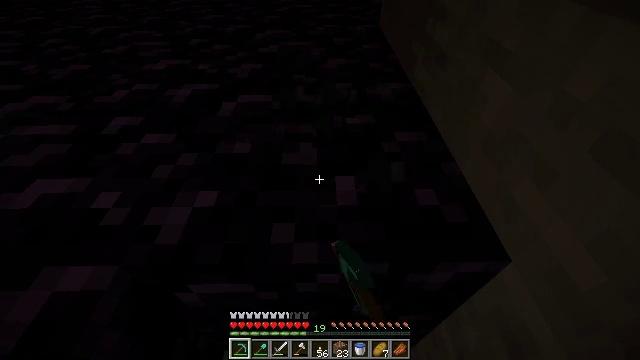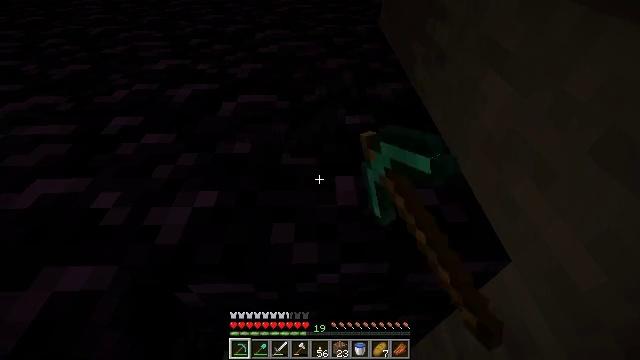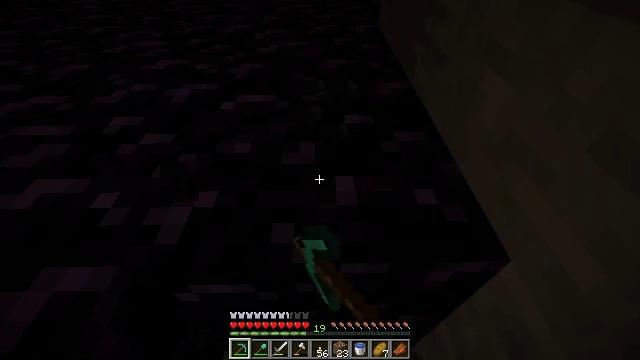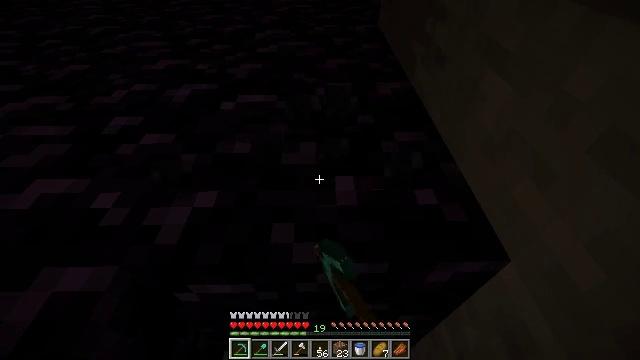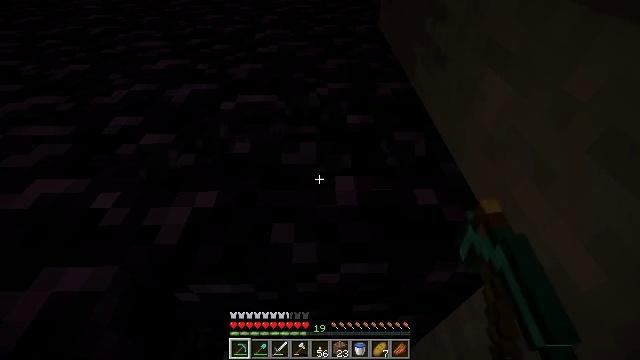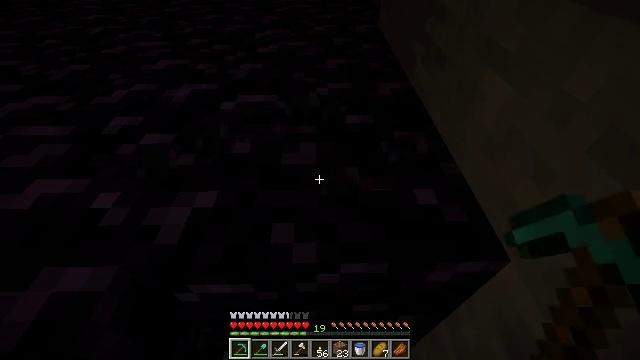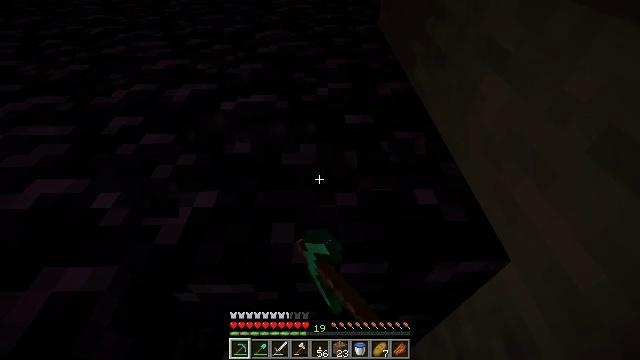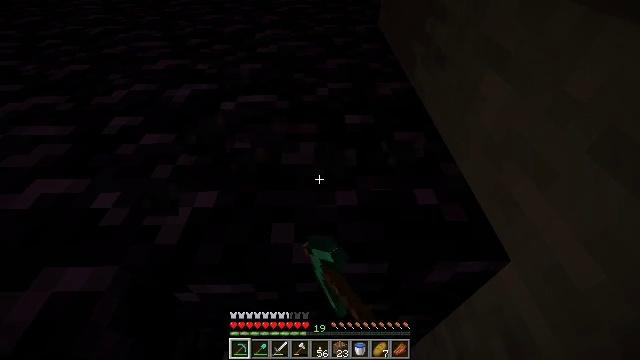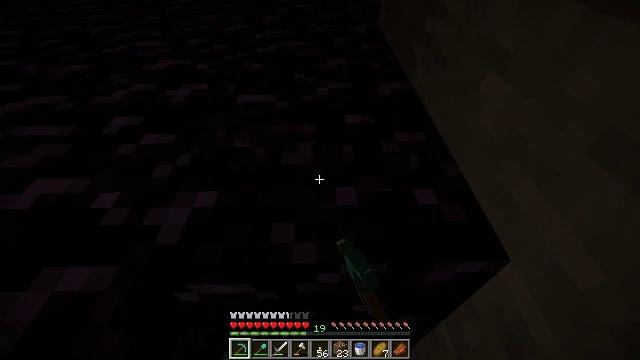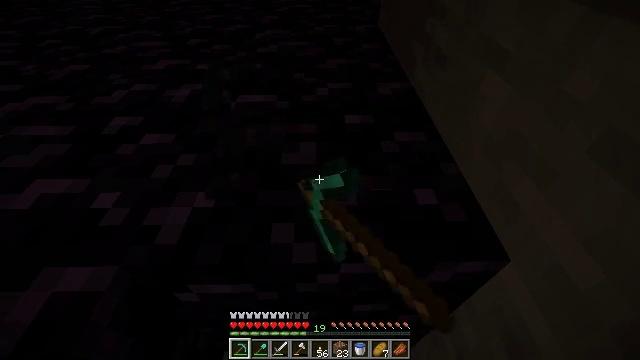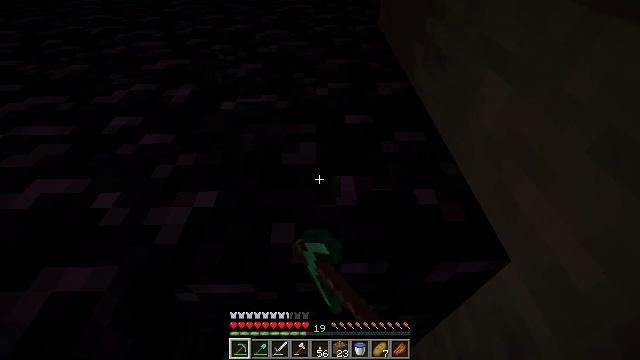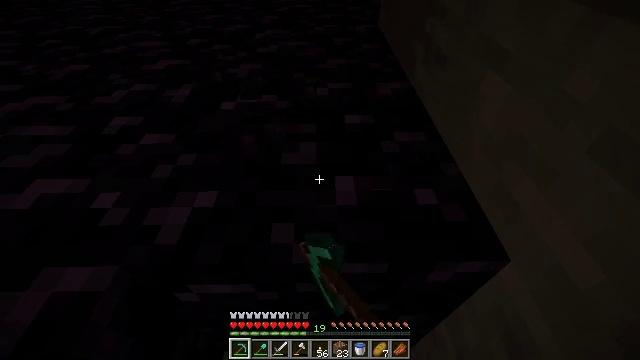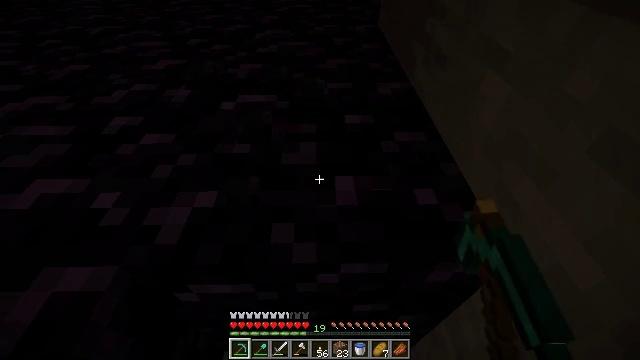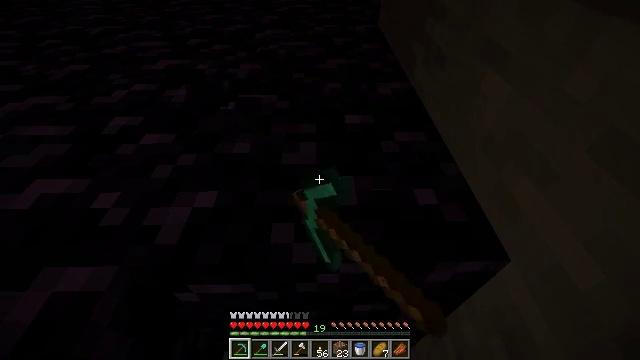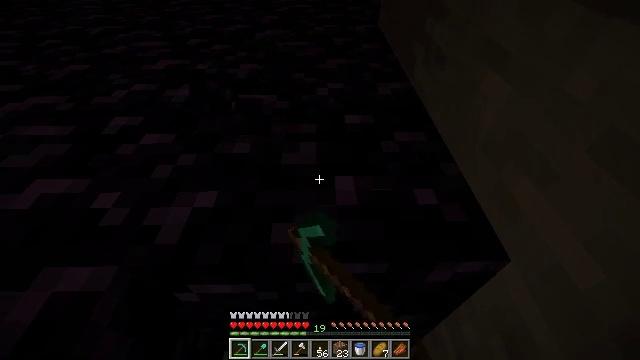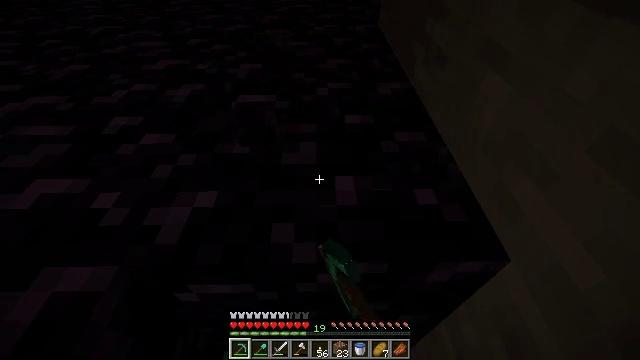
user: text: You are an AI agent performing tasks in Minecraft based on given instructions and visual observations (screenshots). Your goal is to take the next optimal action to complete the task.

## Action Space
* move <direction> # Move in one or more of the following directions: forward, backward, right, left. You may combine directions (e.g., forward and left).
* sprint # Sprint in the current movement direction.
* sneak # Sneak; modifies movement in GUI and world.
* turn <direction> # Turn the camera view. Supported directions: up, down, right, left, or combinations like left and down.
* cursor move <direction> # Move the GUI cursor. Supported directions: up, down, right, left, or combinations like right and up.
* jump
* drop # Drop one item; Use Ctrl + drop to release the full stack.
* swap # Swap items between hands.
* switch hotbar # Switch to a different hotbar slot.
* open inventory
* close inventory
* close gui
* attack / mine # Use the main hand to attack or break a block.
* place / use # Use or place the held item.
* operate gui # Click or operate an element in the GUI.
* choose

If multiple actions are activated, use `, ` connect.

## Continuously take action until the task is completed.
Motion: motion action
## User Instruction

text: Gather obsidian from a lava source.
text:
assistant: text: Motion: attack / mine
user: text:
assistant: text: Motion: attack / mine
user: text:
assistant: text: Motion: attack / mine
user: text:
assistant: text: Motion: attack / mine
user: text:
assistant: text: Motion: attack / mine
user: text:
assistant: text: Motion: attack / mine
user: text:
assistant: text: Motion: attack / mine
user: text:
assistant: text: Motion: attack / mine
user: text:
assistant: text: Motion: attack / mine
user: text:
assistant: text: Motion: attack / mine
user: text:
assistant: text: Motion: attack / mine
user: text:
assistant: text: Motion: attack / mine
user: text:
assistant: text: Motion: attack / mine
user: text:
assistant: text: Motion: attack / mine
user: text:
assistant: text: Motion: attack / mine
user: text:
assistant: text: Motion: attack / mine
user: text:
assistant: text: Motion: attack / mine
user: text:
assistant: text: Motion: attack / mine
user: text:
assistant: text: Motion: attack / mine
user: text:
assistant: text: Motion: attack / mine
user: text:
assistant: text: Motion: attack / mine
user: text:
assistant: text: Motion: attack / mine
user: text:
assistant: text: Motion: attack / mine
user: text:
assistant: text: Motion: attack / mine
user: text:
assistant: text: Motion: attack / mine
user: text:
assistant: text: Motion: attack / mine